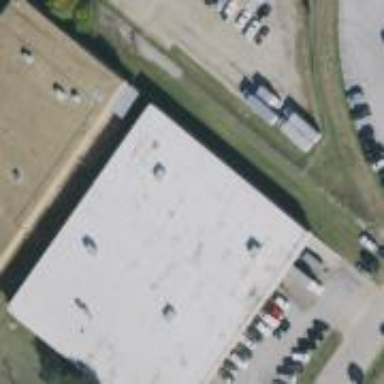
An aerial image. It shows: Warehouse.